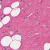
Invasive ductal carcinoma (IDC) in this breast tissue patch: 0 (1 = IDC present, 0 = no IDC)